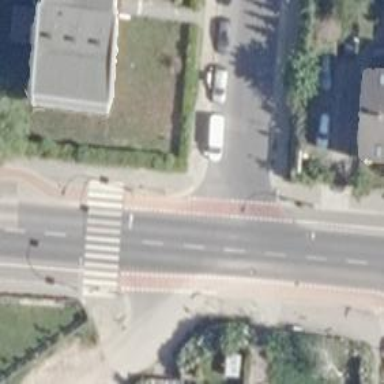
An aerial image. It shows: Asphalt unclassified road with separate cycle track and sidewalks on both sides.